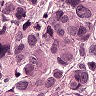
Metastatic tissue present: yes